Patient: sex M, age 26
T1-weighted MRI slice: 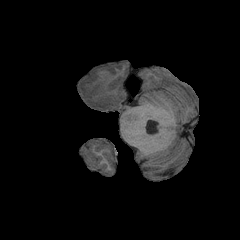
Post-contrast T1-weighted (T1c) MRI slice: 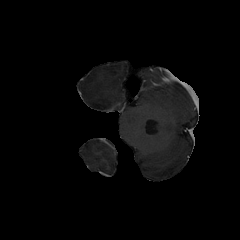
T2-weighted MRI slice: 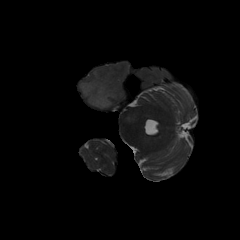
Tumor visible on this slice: yes
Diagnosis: Astrocytoma, IDH-mutant
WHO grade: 3